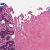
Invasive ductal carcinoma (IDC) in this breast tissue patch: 0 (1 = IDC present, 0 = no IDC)